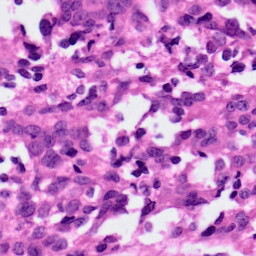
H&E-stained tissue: Ovarian